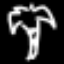
Label: palm tree